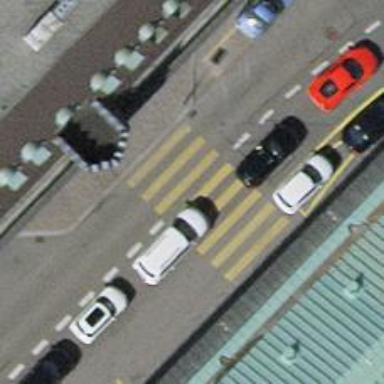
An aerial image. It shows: Zebra crossing at uncontrolled and marked intersection.